Question: I am trying to create a web page that looks like this:
<URL>
I worked with bootstrap and created rows to align three download options next to each other. I then created containers in these rows (to replicate the boxes) and center aligned the text and download icon horizontally. Unfortunately, I am not sure how to center align the text and icon vertically in a container. Can anyone help out? My current design looks like this:

'''
.download {
font: Verdana, Helvetica, Arial, sans-serif;
color: RGB(112, 112, 112);
font-size: 18px;
text-align: center;
padding: 5px;
}
.download:hover {
color: rgb(227, 111, 30);
cursor: pointer;
}
#download-icon {
font-size: 80px;
float: left;
}
.container-border {
border-style: solid;
border-color: rgb(0, 143, 197);
padding: 5px;
min-height: 120px;
}
'''
'''
<div class="container">
<div class="row">
<div class="col-xs-4">
<div class="container-border">
<i class="material-icons" style="color:rgb(0,143,197);" id="download-icon">file_download</i>
<p class="download"> Download list of charities that have <b> not submitted </b> data yet </p>
</div>
</div>
</div>
</div>
'''
Edit: Thanks everyone for their answers! I really appreciate them. For me it worked by simply adjusting my content-border class with:
'''
.container-border {
border-style: solid;
border-color: rgb(0, 143, 197);
padding: 5px;
min-height: 120px;
display: flex;
align-items: center;
/* vertical center */
}
'''
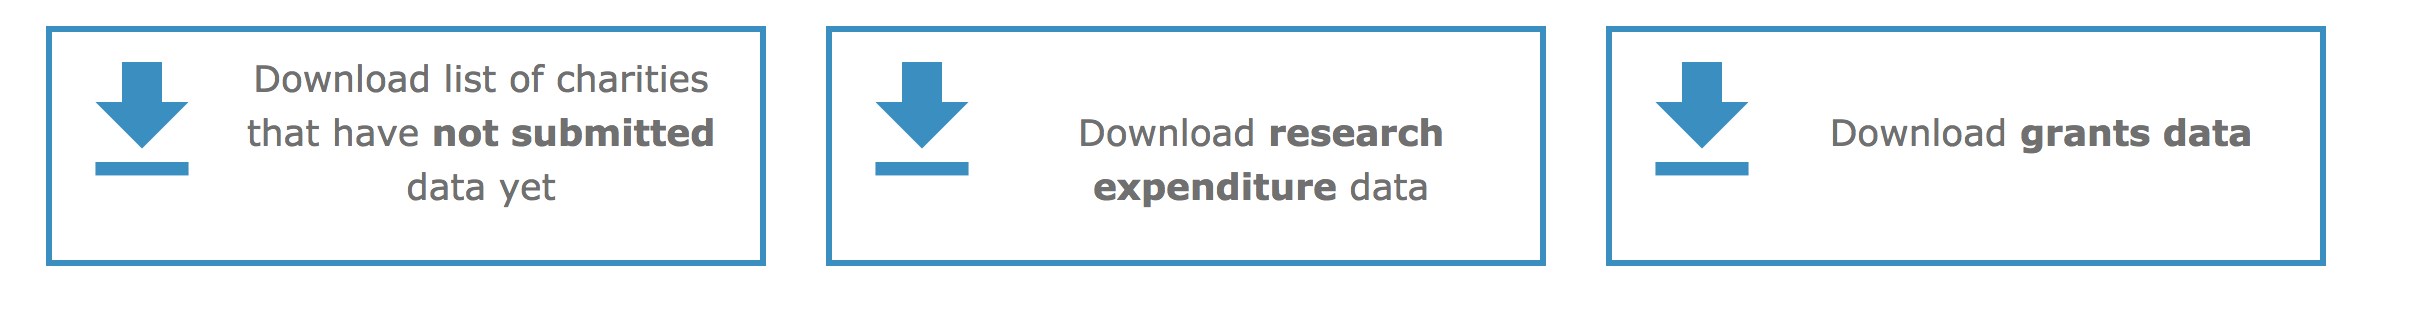
Answer: You don't need to complicate stuff using FlexBox. Please use something like this, a table layout or 'line-height' and 'vertical-align' combination:
'''
.download {
font: Verdana, Helvetica, Arial, sans-serif;
color: RGB(112, 112, 112);
font-size: 18px;
text-align: center;
padding: 5px;
}
.download:hover {
color: rgb(227, 111, 30);
cursor: pointer;
}
#download-icon {
font-size: 80px;
vertical-align: middle;
line-height: 120px;
}
#download-icon + span {
vertical-align: middle;
line-height: 1;
}
.container-border {
border-style: solid;
border-color: rgb(0, 143, 197);
padding: 5px;
min-height: 120px;
}
'''
'''
<link href="https://fonts.googleapis.com/icon?family=Material+Icons" rel="stylesheet">
<div class="container">
<div class="row">
<div class="col-xs-4">
<div class="container-border">
<i class="material-icons" style="color:rgb(0,143,197);" id="download-icon">file_download</i>
<span class="download"> Download list of charities that have <b> not submitted </b> data yet </span>
</div>
</div>
</div>
</div>
'''
<URL>